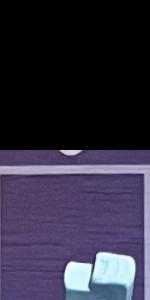
Label: Empty